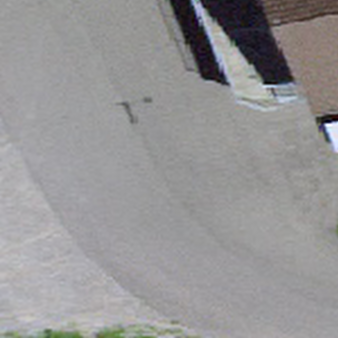
Label: other